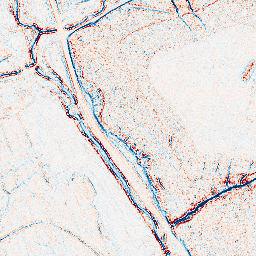
Category: edge_preserving
Decomposition family: bilateral
Decomposition parameters: d: 5
sigma_color: 75
sigma_space: 75
Upsampling method: sinc_hamming
Upsampling parameters: scale: 4
kernel_size: 16
Upsampling scale: 4